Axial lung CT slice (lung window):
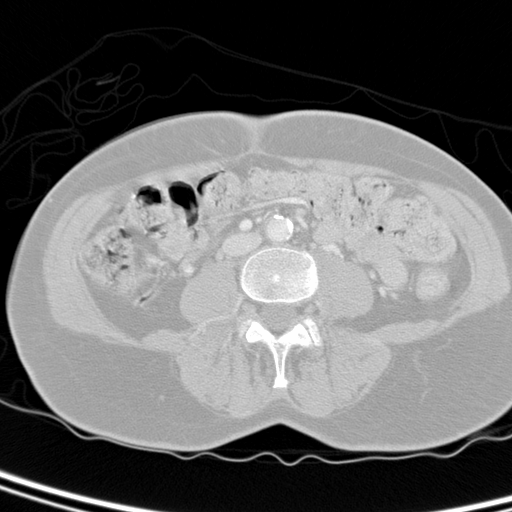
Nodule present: no